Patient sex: M
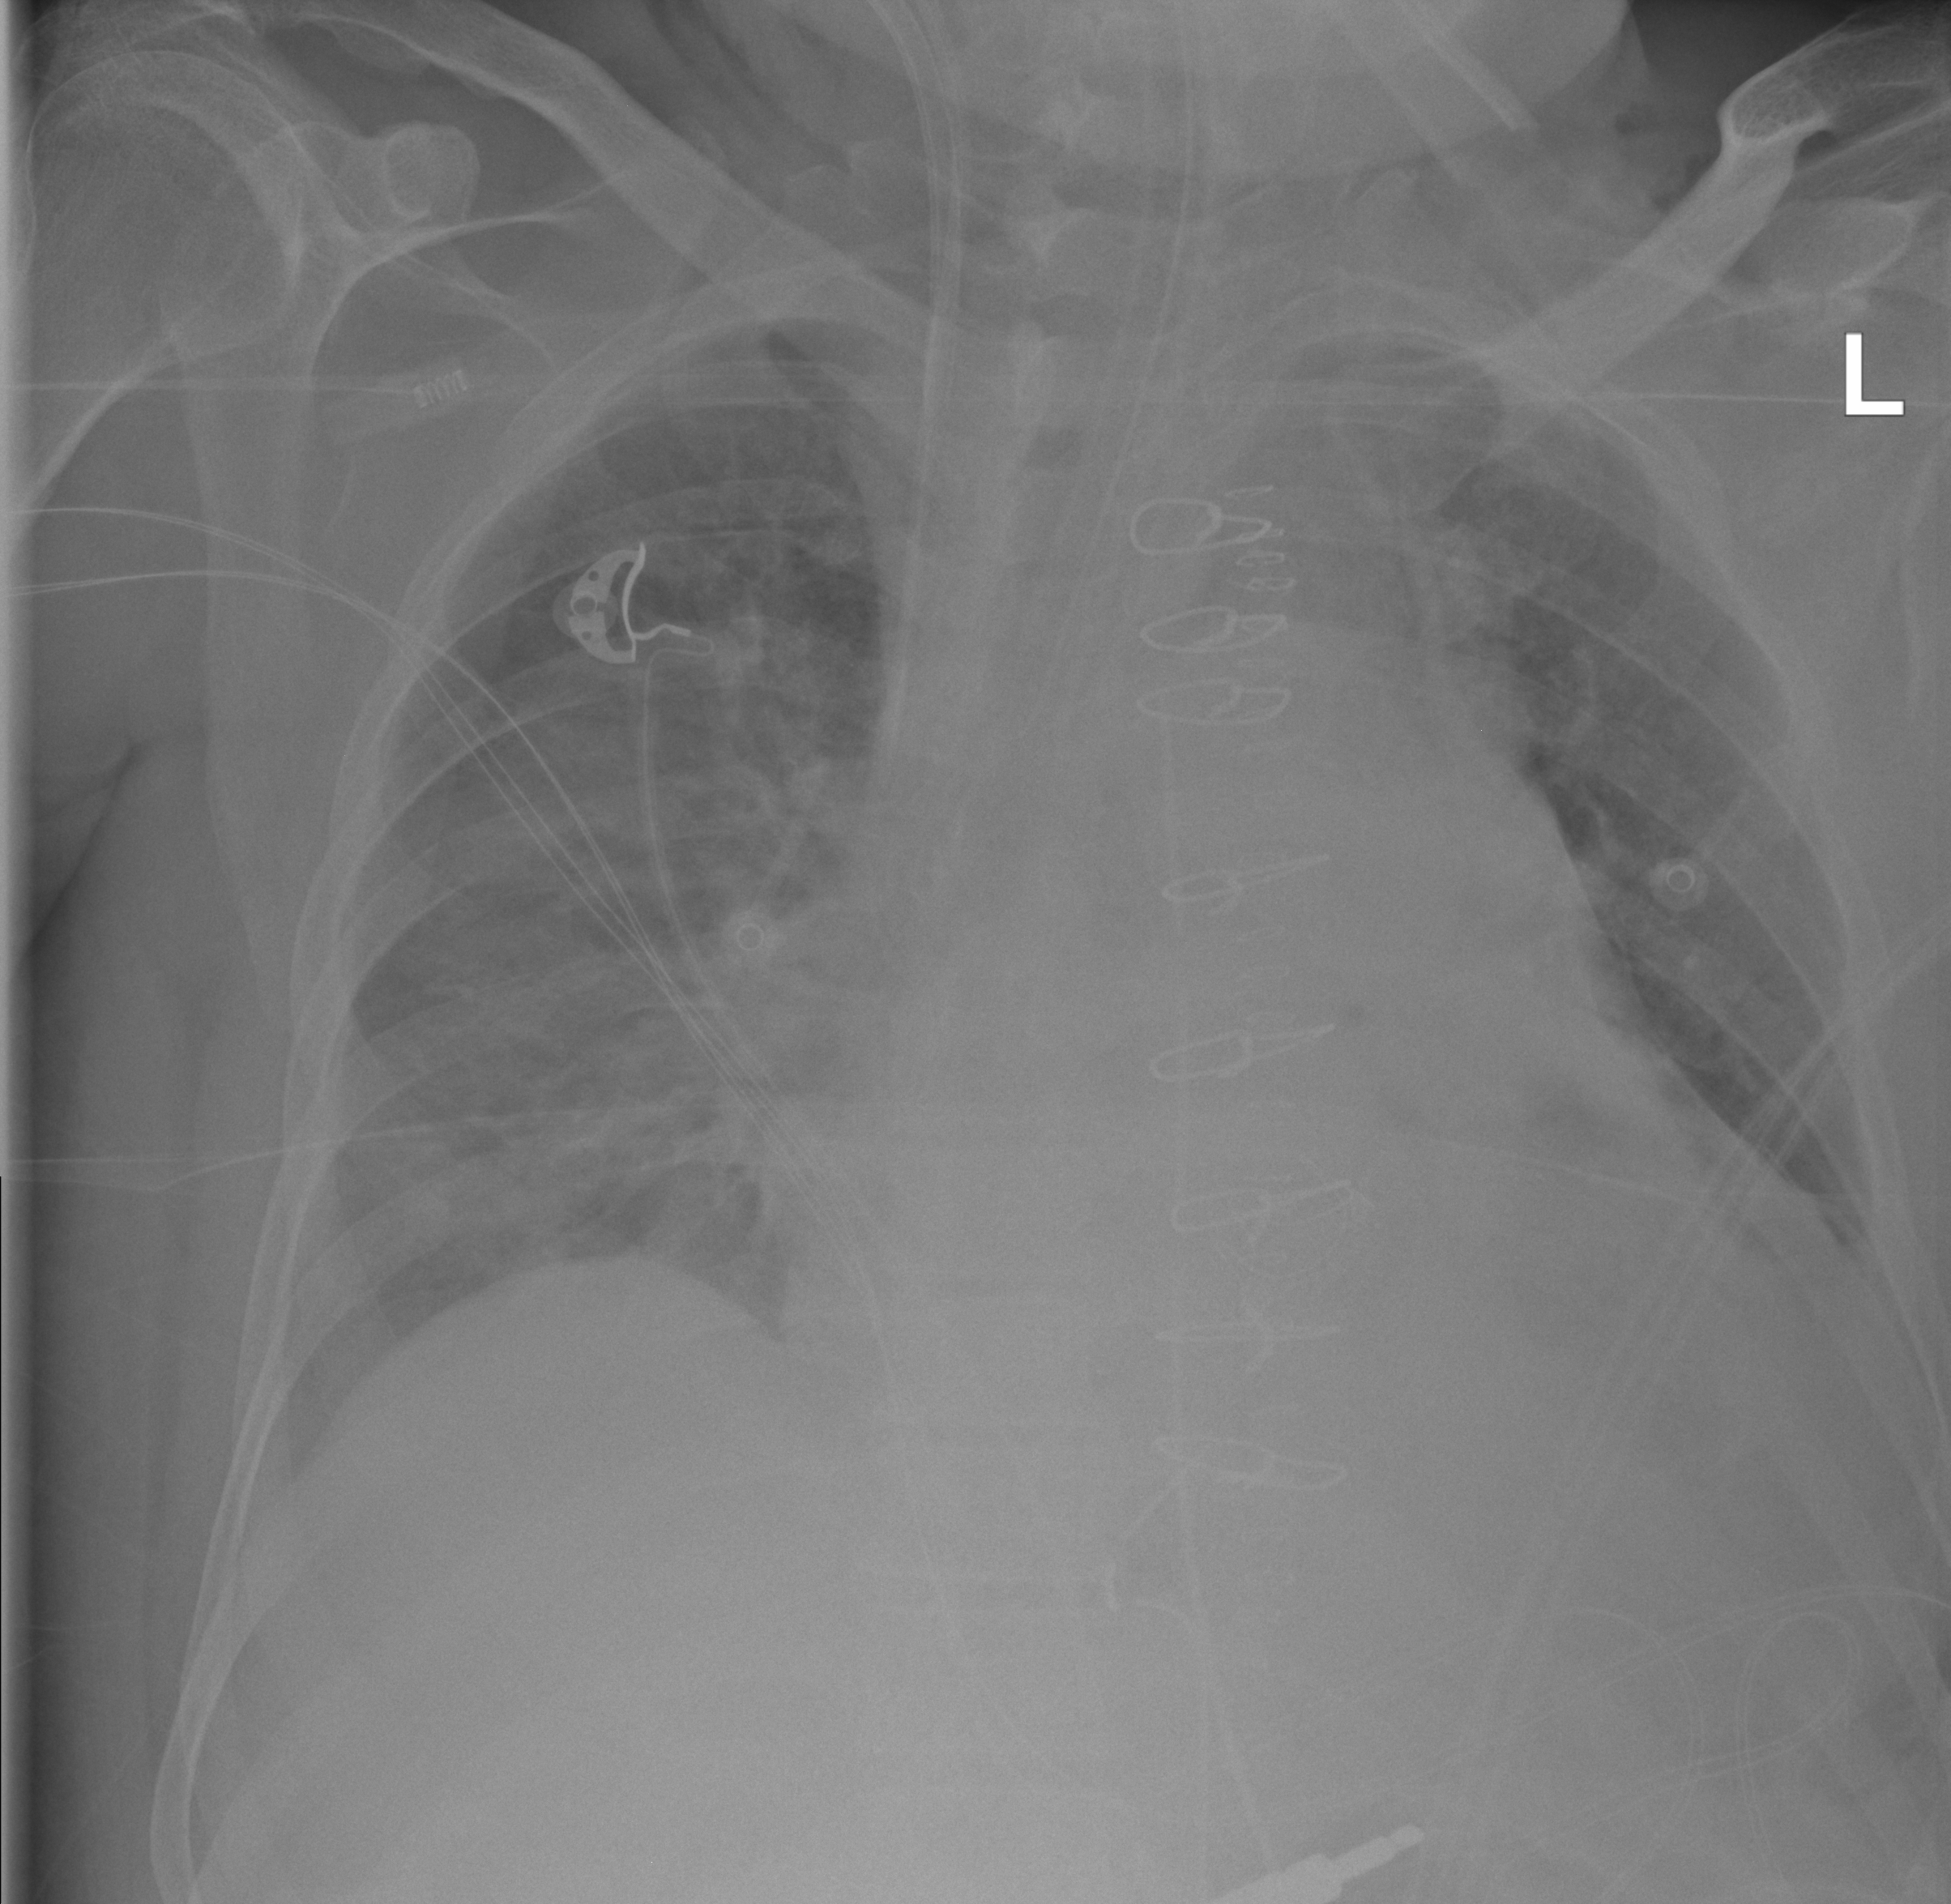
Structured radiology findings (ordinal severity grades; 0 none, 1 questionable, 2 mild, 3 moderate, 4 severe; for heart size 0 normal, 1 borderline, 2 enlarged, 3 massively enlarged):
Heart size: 2
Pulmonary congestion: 2
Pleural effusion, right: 0
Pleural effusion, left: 1
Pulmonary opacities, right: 1
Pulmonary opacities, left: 1
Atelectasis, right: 0
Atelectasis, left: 1